Aerial crown-view tile of a tropical tree (Barro Colorado Island, Panama), acquired 20250124:
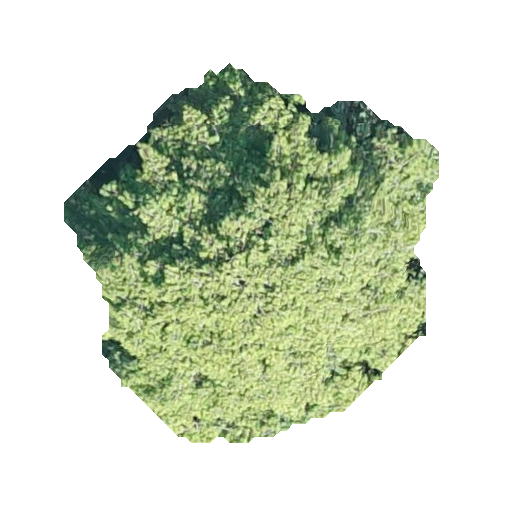
Species: Virola surinamensis
GBIF accepted scientific name: Virola surinamensis
Crown area: 147.561 m²